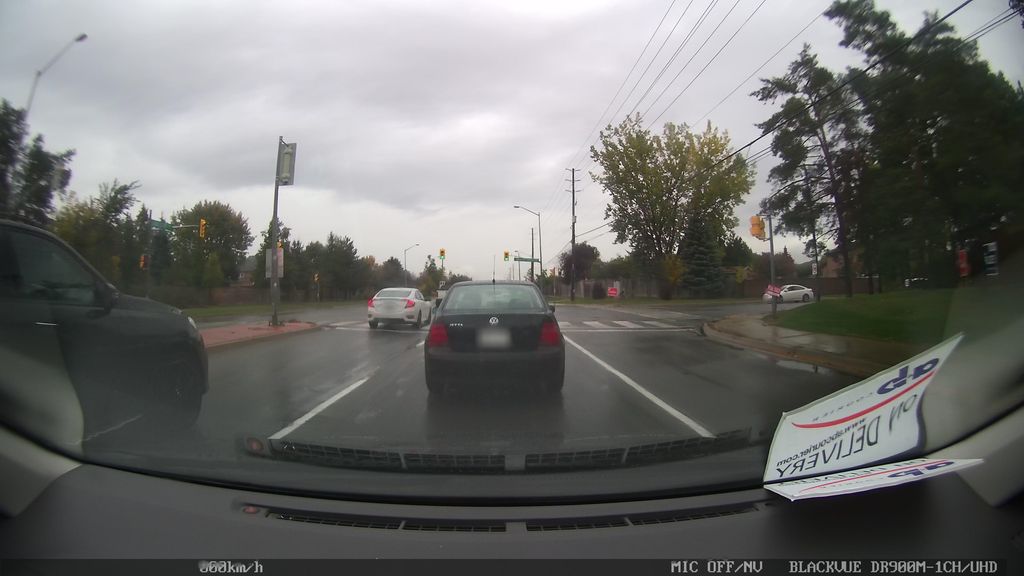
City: toronto